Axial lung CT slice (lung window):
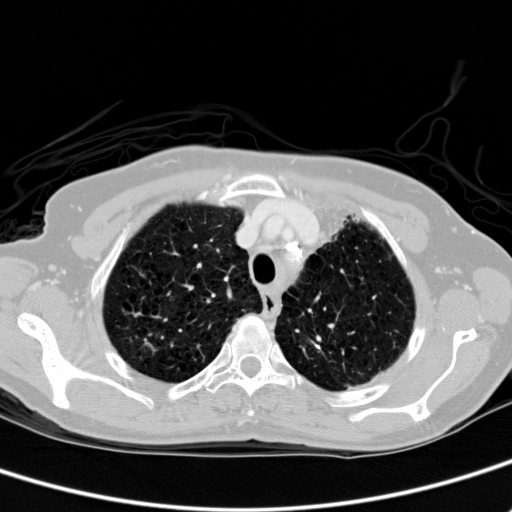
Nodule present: no